Interaction volume radius: 5 \u00c5
Interaction volume height: 45 \u00c5
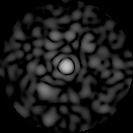
Disorder parameter: 0.8339